Question: Is it possible to use ActionBar without activity? I want to use it in the StatusBar view, instead of view highlighted with purple color.

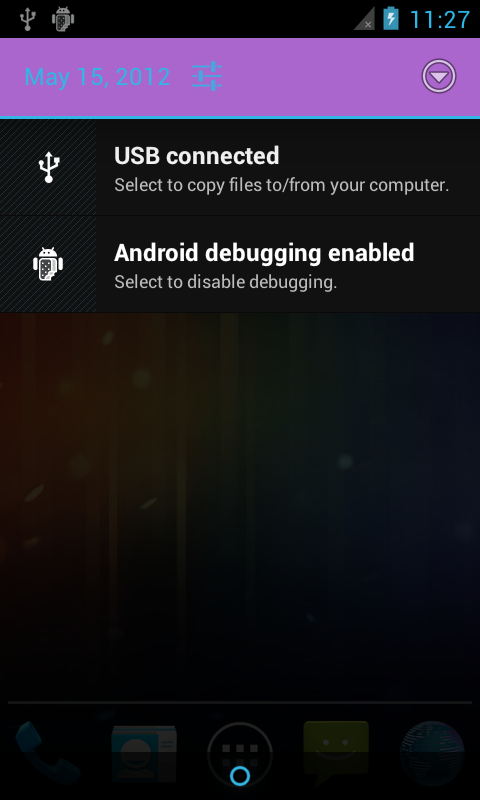
Answer: This screen shot, based on an image from the <URL>, labels the different components, just to make sure we're talking about the same thing.

You can't add an ActionBar outside of an Activity. You need an Activity to get an ActionBar reference. ActionBar references are retrieved via the Activity API, by calling the getActionBar() method inside the Activity.
So you can't use an ActionBar to replace the StatusBar. You change the StatusBar's color, and possibly layout, but only on a rooted phone. See this <URL> for some perspective on the issue.
AFAIK, there is no API for changing the Notification Drawer's layout and functionality. There are no API methods that allows us to place an ActionBar inside the drawer outside of the notifications e.g. at the top of the drawer like in your screenshot.
You create custom layouts for notifications(the messages inside the drawer). The Android Developer pages have an <URL> to a Notification layout.